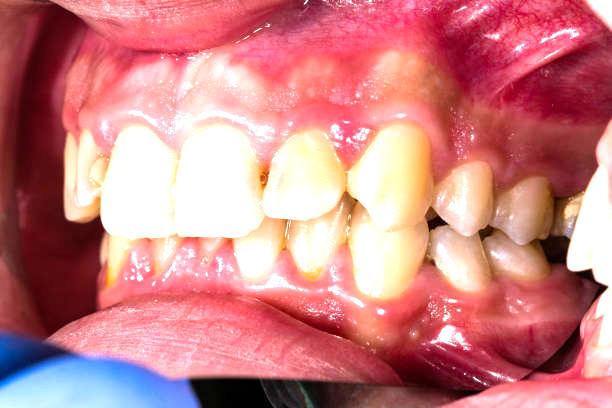
Condition: Gingivitis